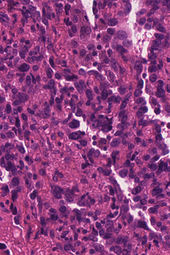
Tumor epithelial tissue: yes
Tumor-associated stroma tissue: no
Normal tissue: no